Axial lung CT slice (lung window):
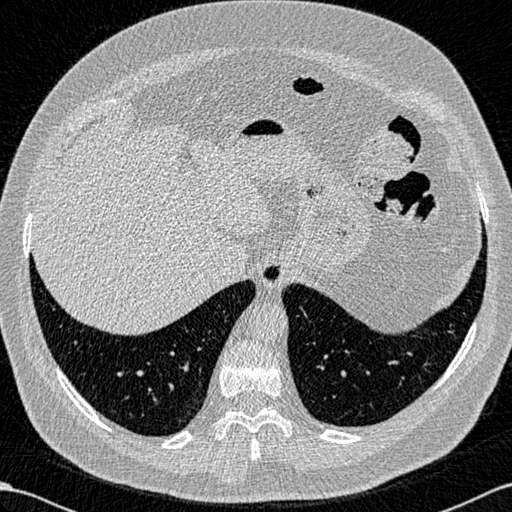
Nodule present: no